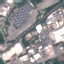
Label: Industrial